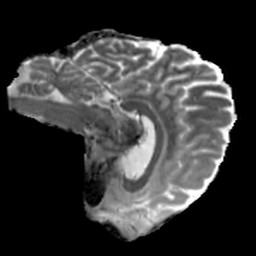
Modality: MD
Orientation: sagittal
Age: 29
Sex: male
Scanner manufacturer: siemens
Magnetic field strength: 6.98 T
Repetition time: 7.776 s
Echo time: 0.076 s